A scalogram (wavelet time-scale view) of one vibration snapshot from a rotating machine is shown. Based on the visible evidence, which rotor condition applies: normal, misalignment, unbalance, looseness?
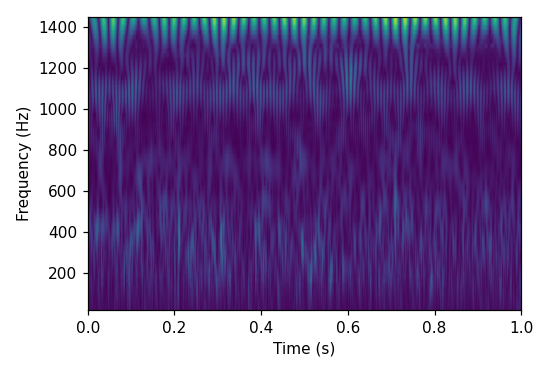
Answer: unbalance